Field crop: maize
Growth stage: 1
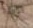
Species: salsola